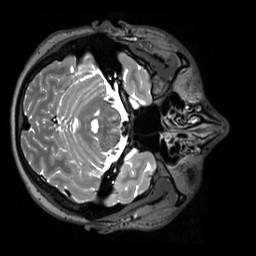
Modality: T2w
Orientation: axial
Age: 24
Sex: male
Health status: healthy
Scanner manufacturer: siemens
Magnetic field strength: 3 T
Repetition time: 3.2 s
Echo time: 0.412 s